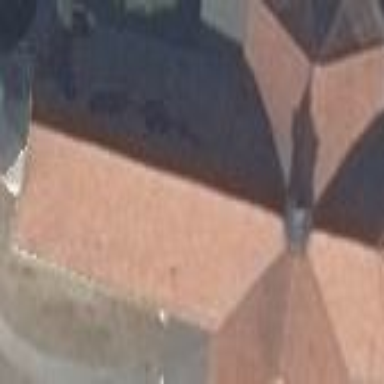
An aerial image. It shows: Building with gabled roof. The roof orientation is along the building.